Brain MRI, modality: hrT2
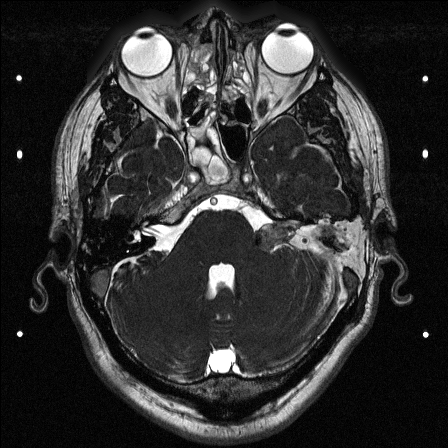